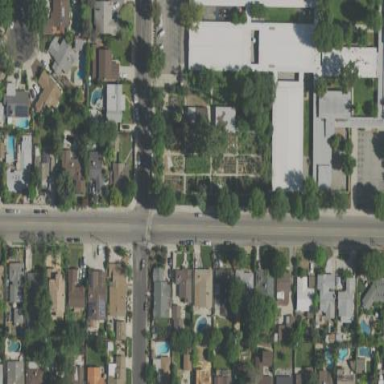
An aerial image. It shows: Community garden designed as residential space.